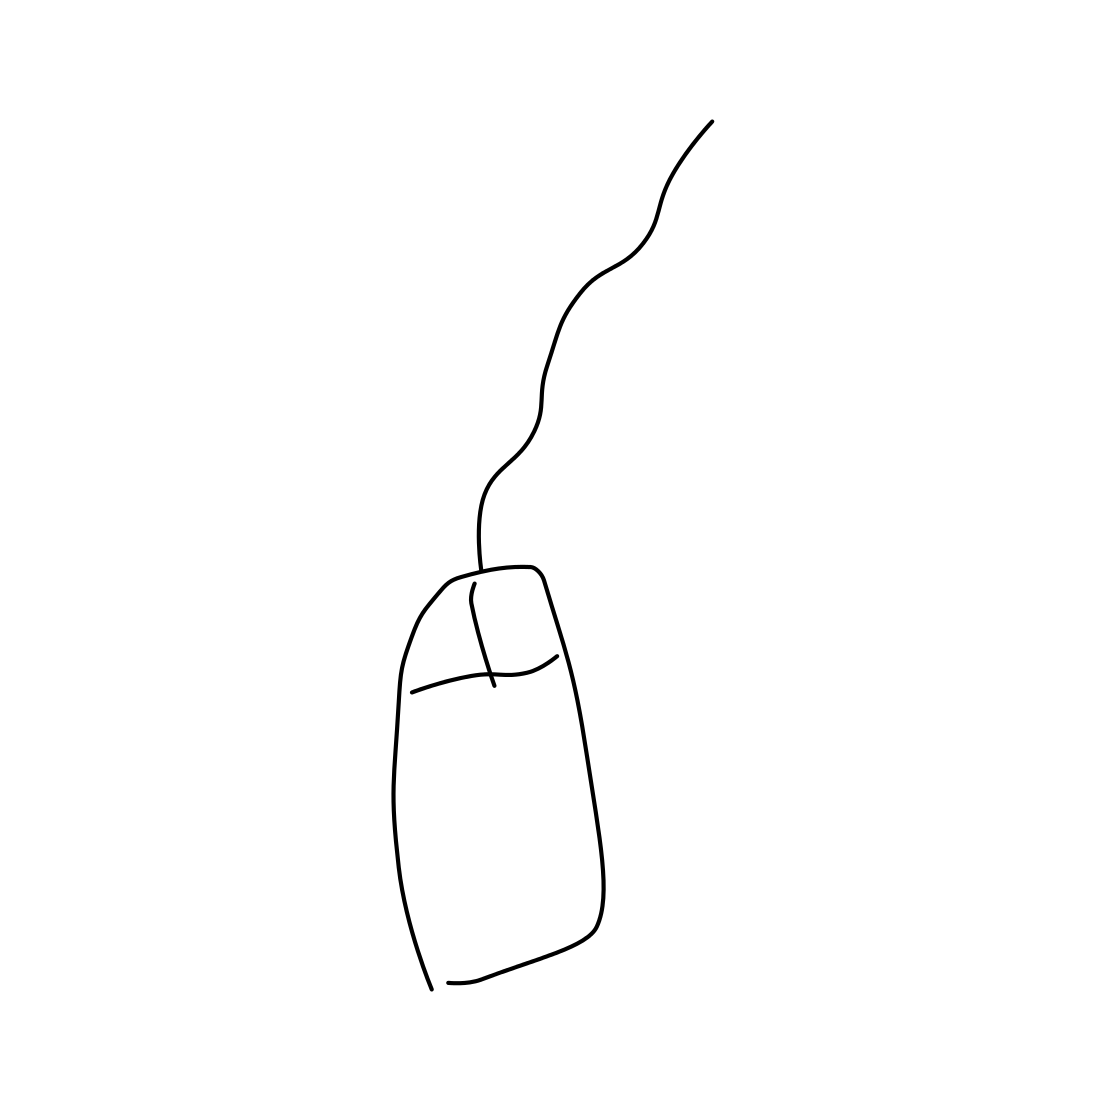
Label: computer-mouse